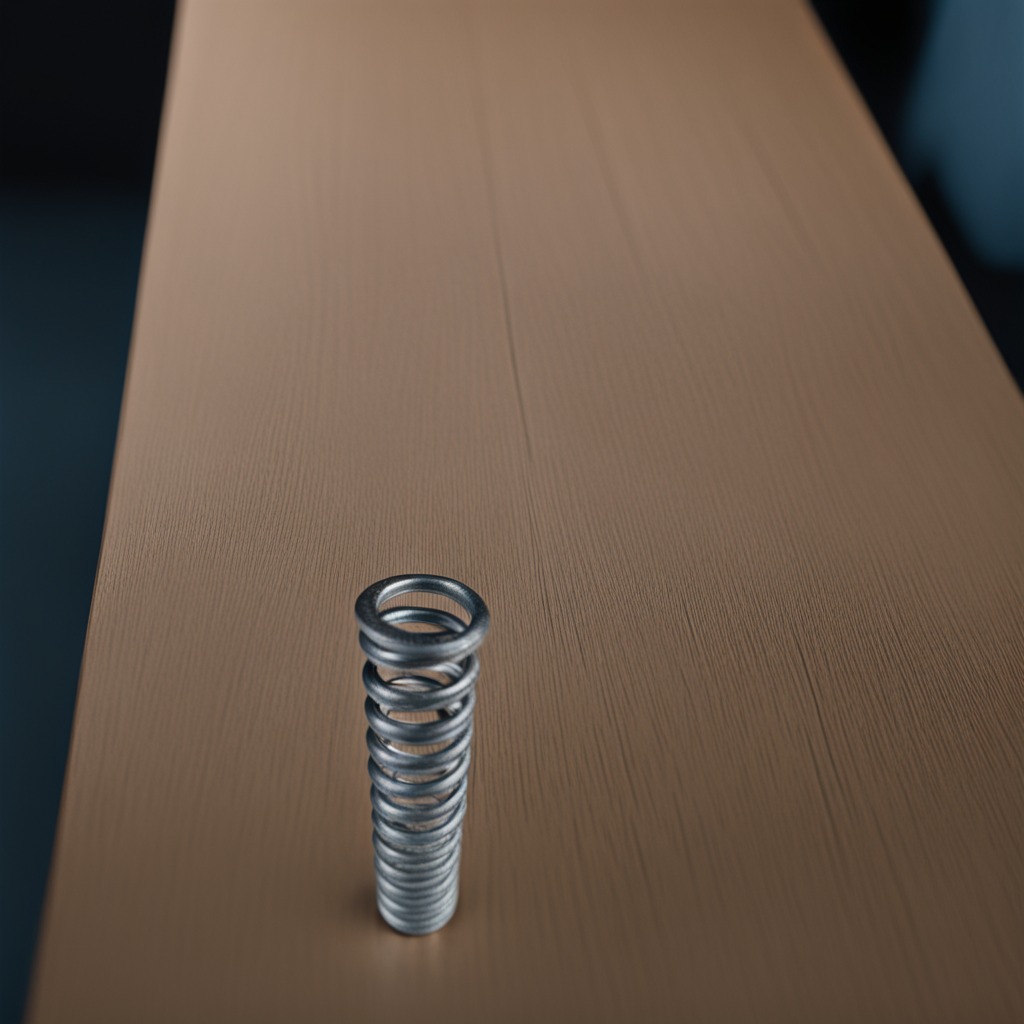
A coiled metal spring is lying on the table.